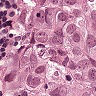
Metastatic tissue present: yes